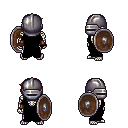
a pixel art fantasy rpg character, male body template, skeleton, black robe, gold greaves, brunette pixie cut hairstyle, metal helm, leather bracers, shield, four views (front, back, left, right), 2x2 character sprite sheet, small pixel art, hard edges, no anti-aliasing